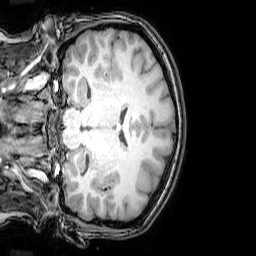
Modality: T1w
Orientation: coronal
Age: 22
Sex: female
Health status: healthy
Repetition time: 0.081 s
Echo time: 0.037 s